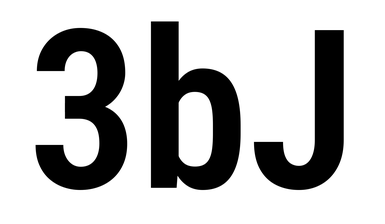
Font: Roboto_Condensed_SemiBold